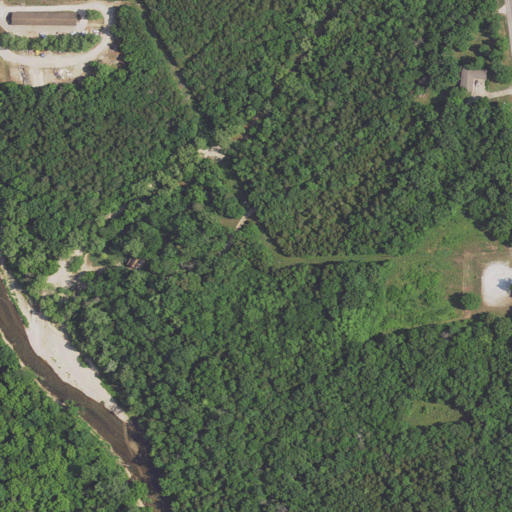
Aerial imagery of valley in Missouri named Off Davis Hollow containing deciduous forest, mixed forest, pasture, evergreen forest, grassland, open development, low intensity development, and medium intensity development